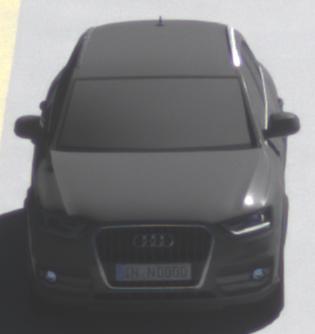
Make: Audi
Model: Q3 1.4 TFSI
Detailed model: Q3 (8U)
Model produced from: 2013/07
Model produced until: 2014/10
Doors: 5
Color: gray
Road condition: dry road
Daytime: midday
Contrast: high contrast